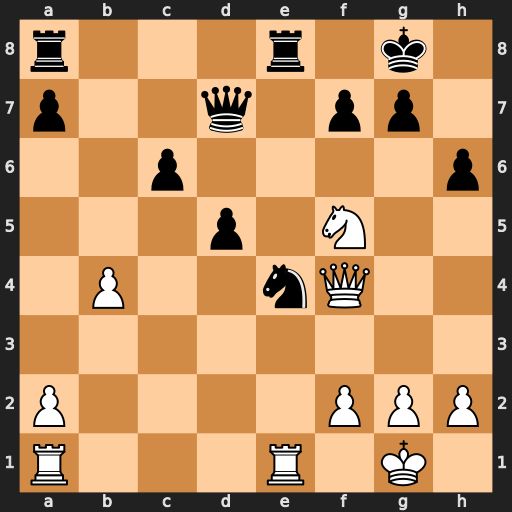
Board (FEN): r3r1k1/p2q1pp1/2p4p/3p1N2/1P2nQ2/8/P4PPP/R3R1K1
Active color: w
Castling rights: -
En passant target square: -
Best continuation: Qg4 Qxf5 Qxf5